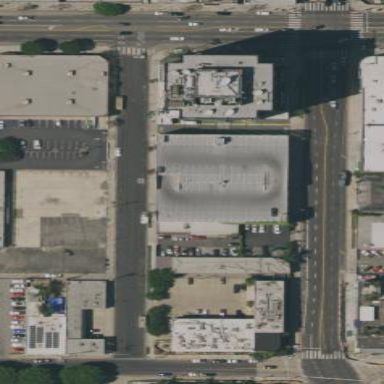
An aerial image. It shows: Commercial building with parking amenity.